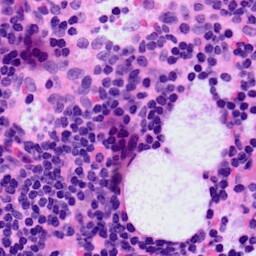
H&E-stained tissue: LymphNode